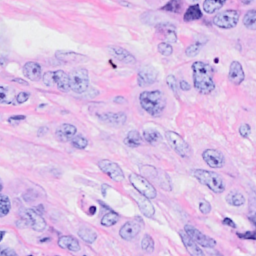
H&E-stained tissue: Breast